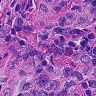
Metastatic tissue present: yes